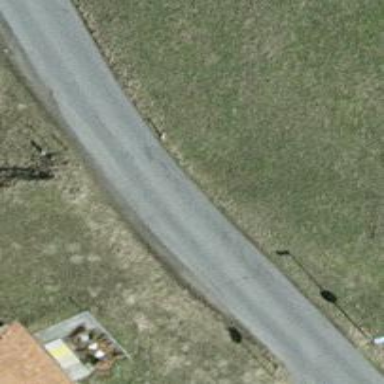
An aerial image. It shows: Unclassified road with asphalt surface.